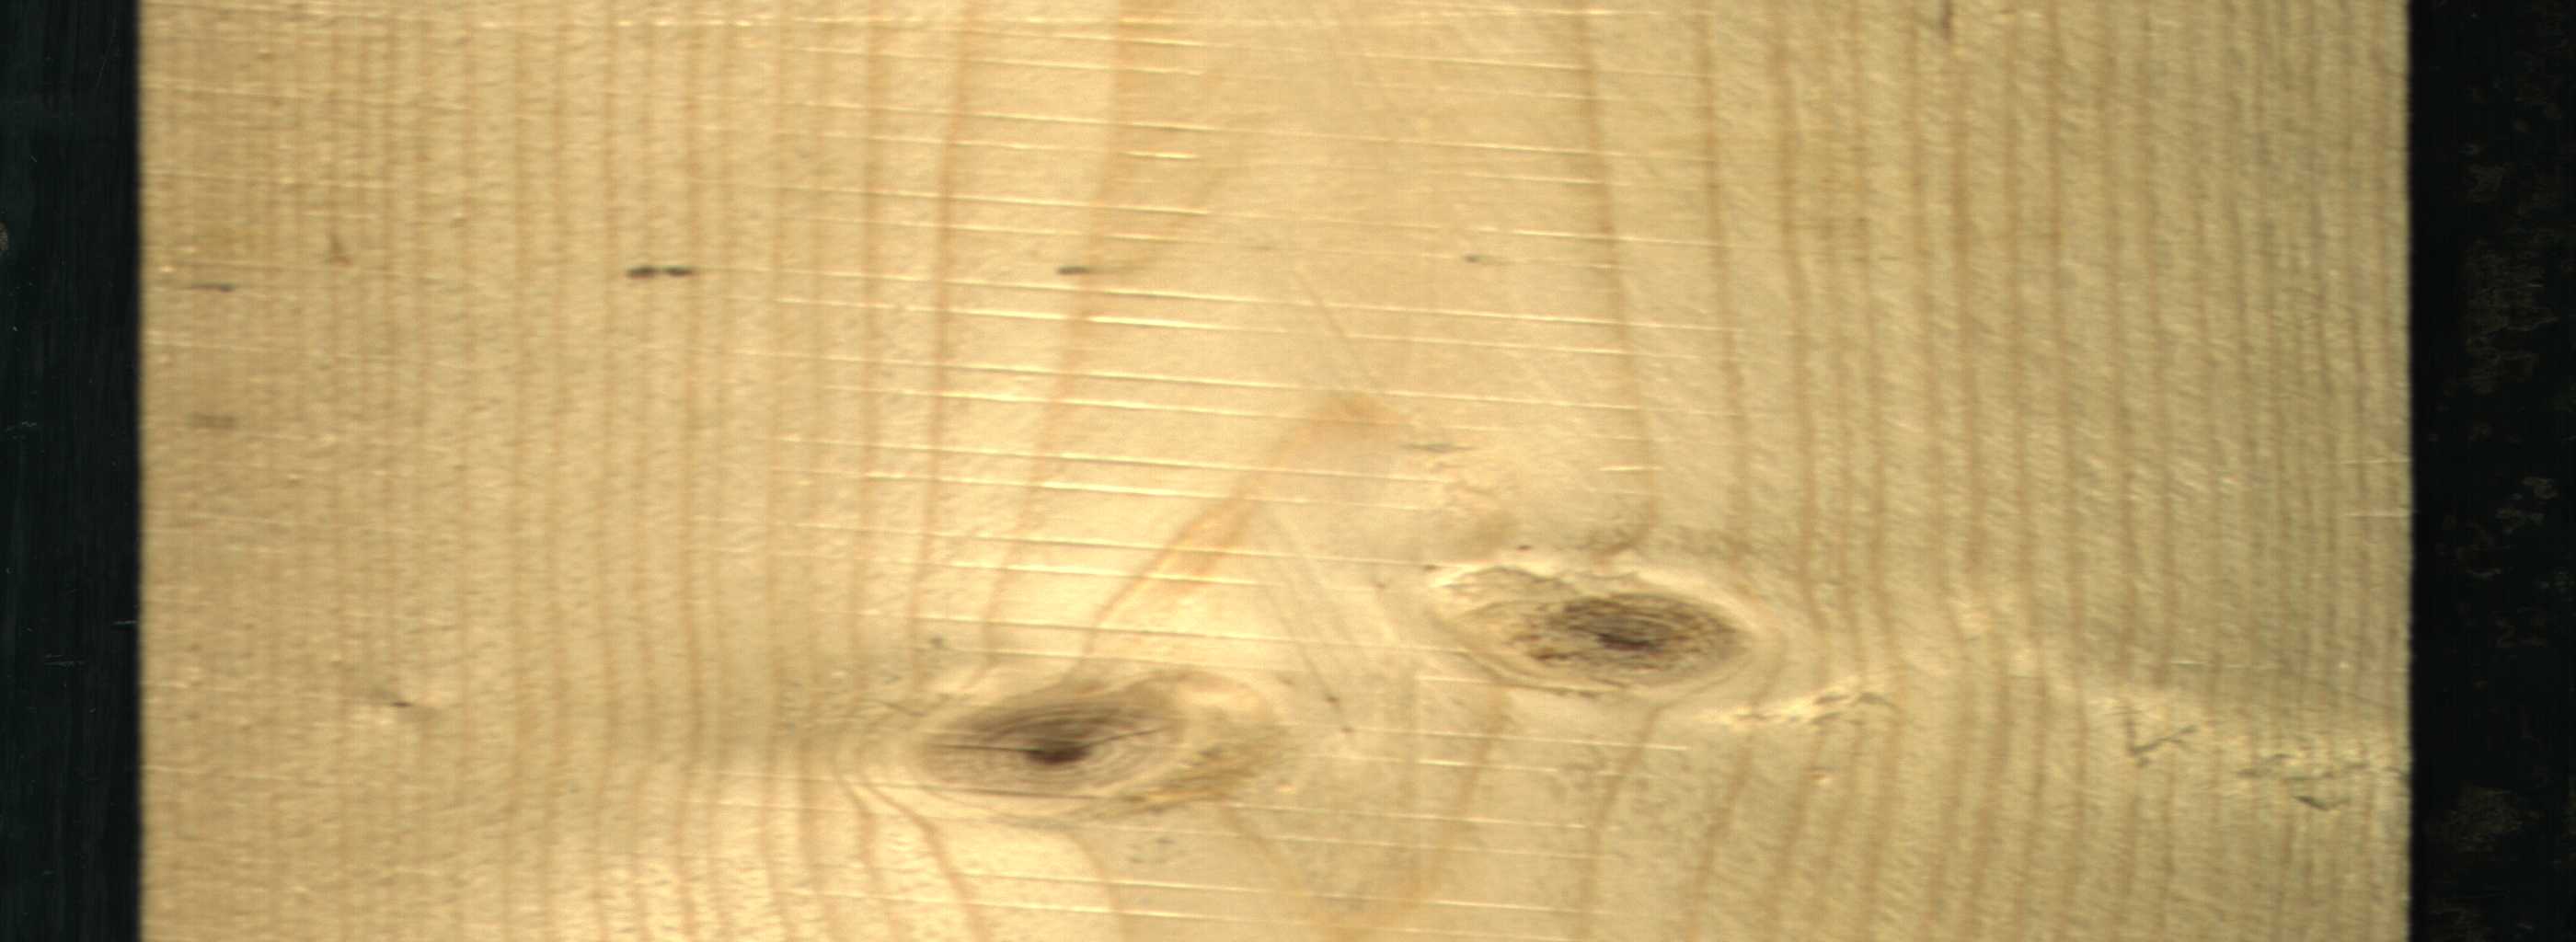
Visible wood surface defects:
Live_Knot
Live_Knot